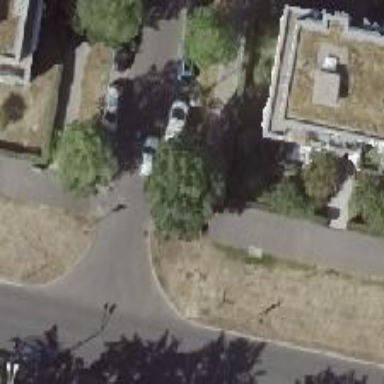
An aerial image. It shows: Asphalt road with separate sidewalks on both sides.